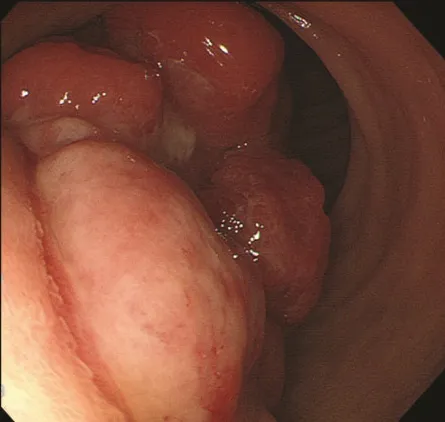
Endoscopic image and gross findings. (A) Endoscopic image showing a large polyp at gastroduodenal junction. The polyp head was incarcerated toward duodenal lumen. Hemorrhage was noted in part of the surface.
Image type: endoscopy (gi_endoscopy)